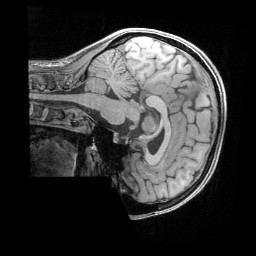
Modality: T1w
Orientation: sagittal
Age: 38
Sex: female
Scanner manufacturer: siemens
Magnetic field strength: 3 T
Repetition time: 2.4 s
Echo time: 0.00241 s